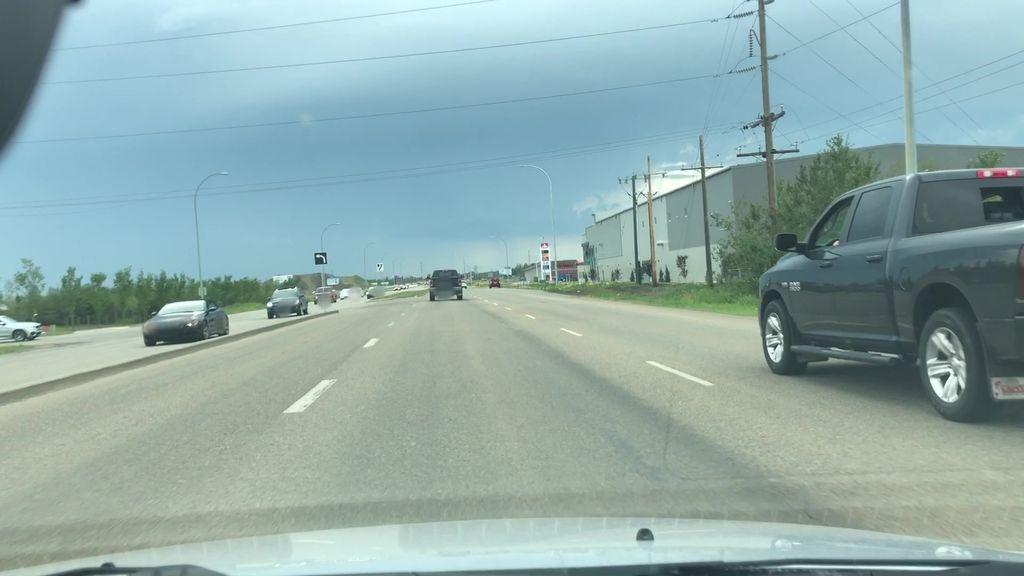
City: edmonton